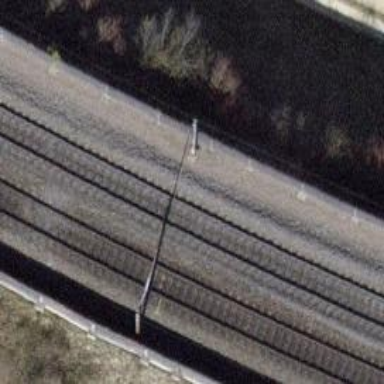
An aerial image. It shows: Single railway track with electrified contact line.